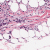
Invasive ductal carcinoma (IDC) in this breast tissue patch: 0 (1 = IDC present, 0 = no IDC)